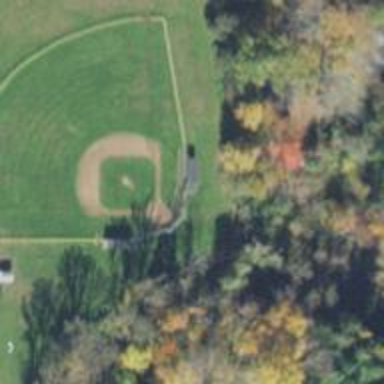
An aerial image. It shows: Softball pitch for leisure sports.